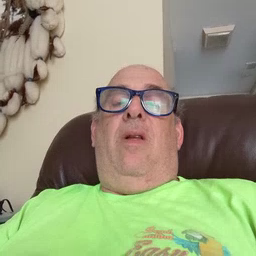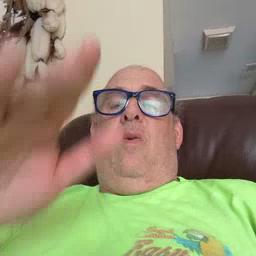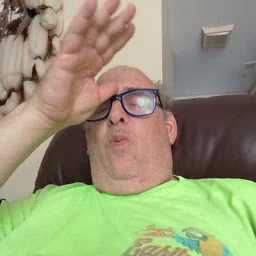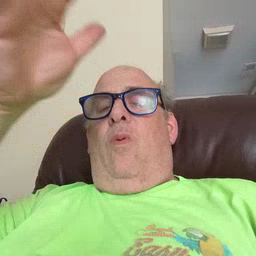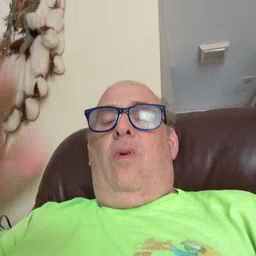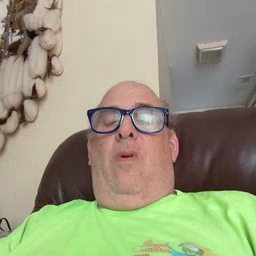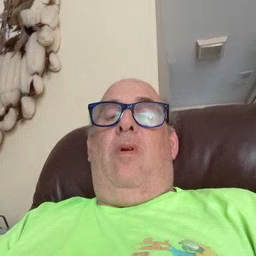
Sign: grandpa